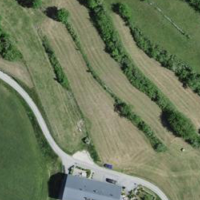
EUNIS habitat code: 24
Species observed at this site:
Stauroderus scalaris
Lanius collurio
Emberiza citrinella